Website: crate-barrel
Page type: customer-info-address
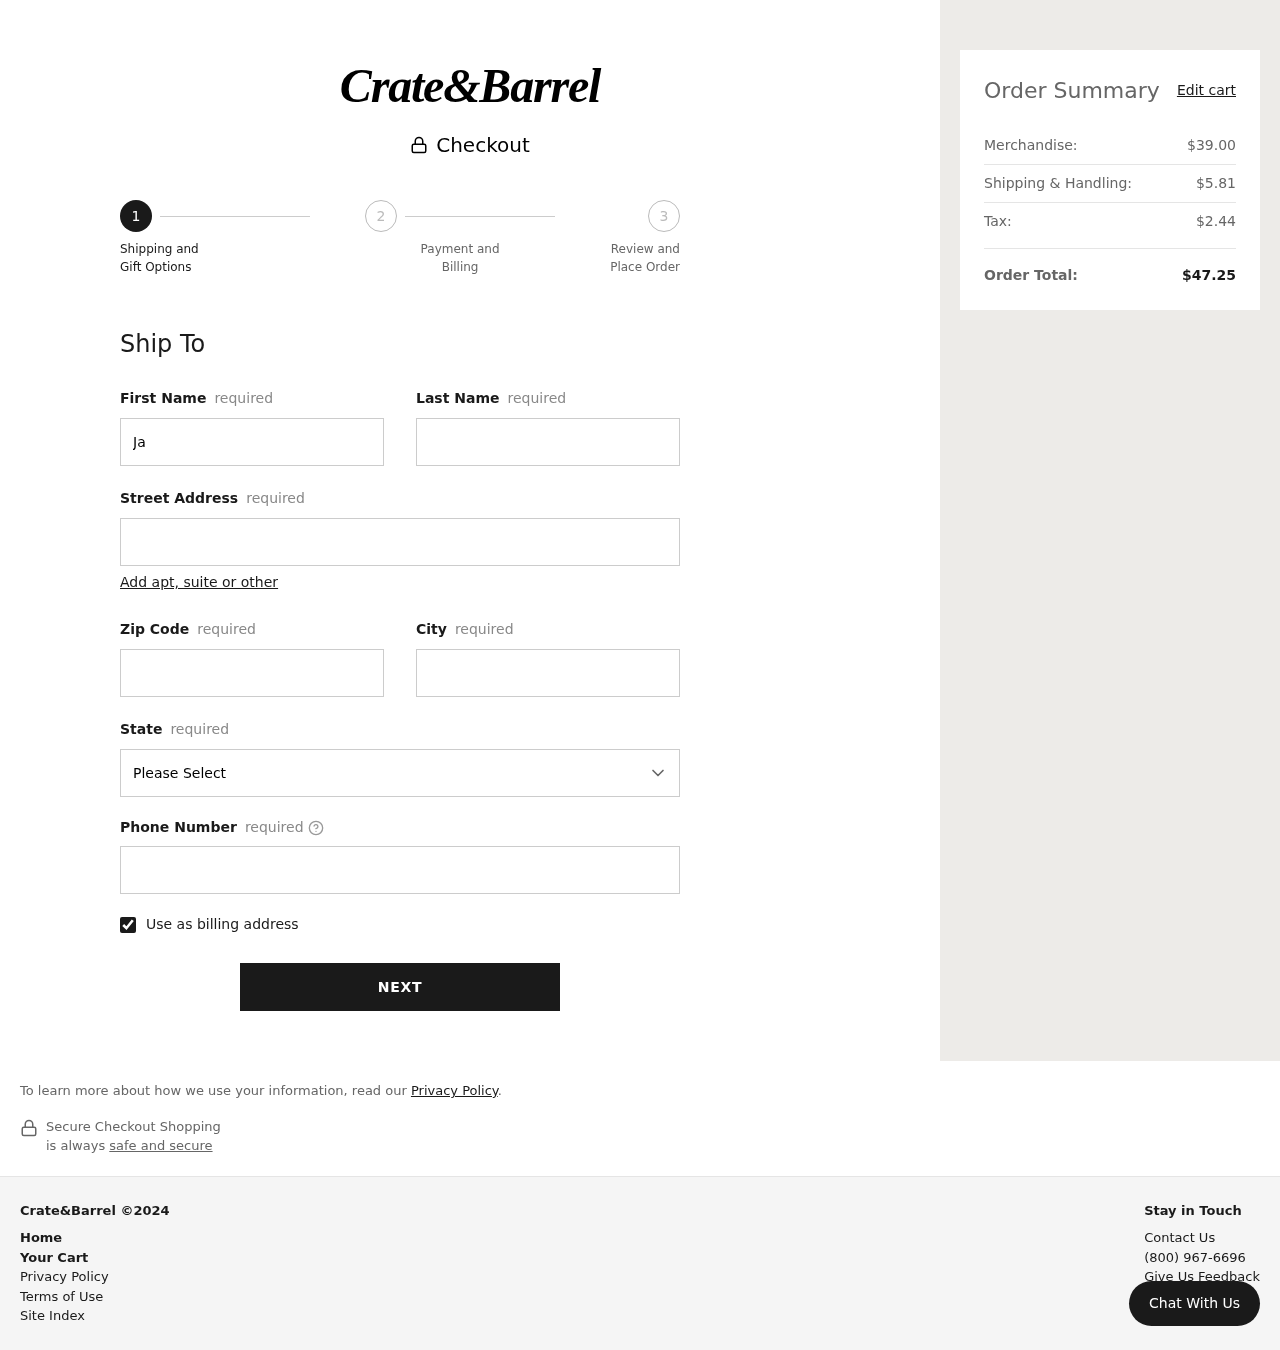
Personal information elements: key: PII_CITY
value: Christopherburgh
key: PII_FIRSTNAME
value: James
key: PII_LASTNAME
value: Cross
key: PII_PHONE
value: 9673016213
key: PII_POSTCODE
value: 86090
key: PII_STATE
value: Georgia
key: PII_STREET
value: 292 Schwartz Shoal
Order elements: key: ORDER_SUBTOTAL
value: $39.00
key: ORDER_SHIPPING_COST
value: $5.81
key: ORDER_TAX
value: $2.44
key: ORDER_TOTAL
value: $47.25